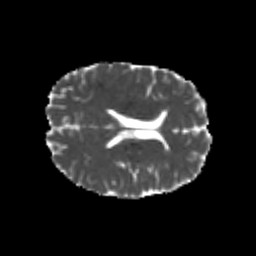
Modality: MD
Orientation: axial
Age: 23
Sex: male
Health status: healthy
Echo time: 0.074 s